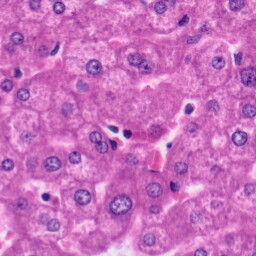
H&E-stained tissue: Liver